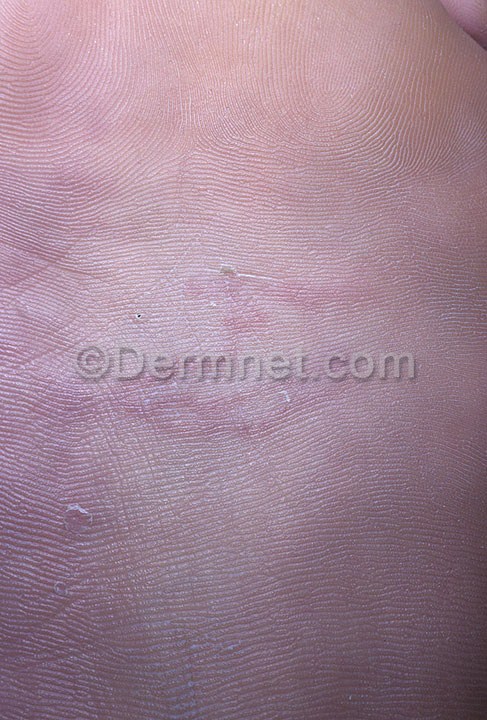
Disease: Scabies Lyme Disease and other Infestations and Bites